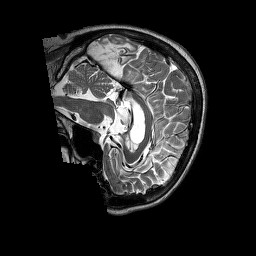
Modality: T2w
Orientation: sagittal
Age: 67
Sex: female
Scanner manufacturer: siemens
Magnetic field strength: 3 T
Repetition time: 3.2 s
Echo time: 0.213 s